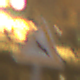
Verkehrszeichen: WildwechselRechts
Umgebung: Outdoor, Urban
Tageszeit: Night
Wetter: Clear
Licht: Artificial
Jahreszeit: NotSpecified
Kontrast: HighContrast